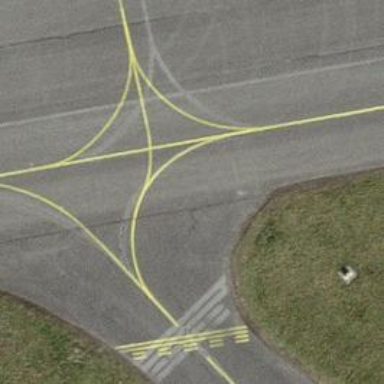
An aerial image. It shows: Image of taxiway at airport.